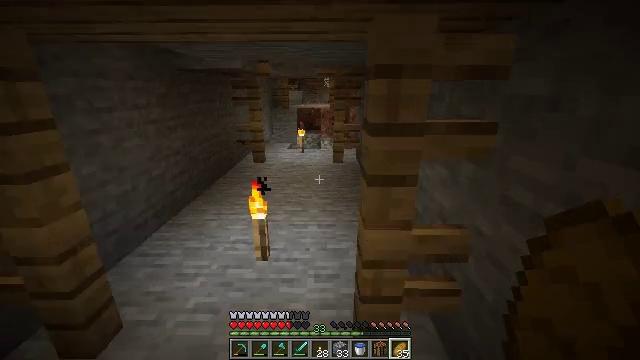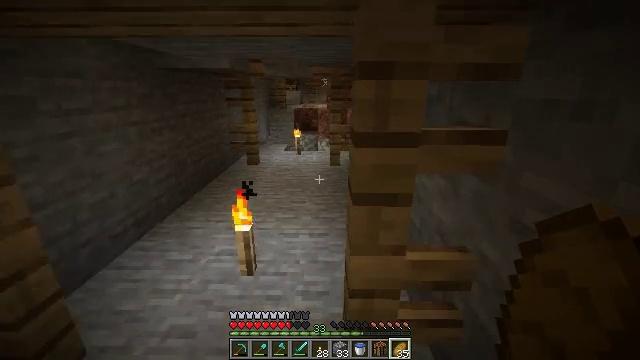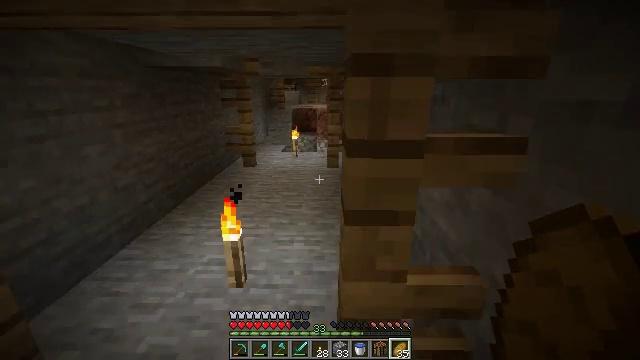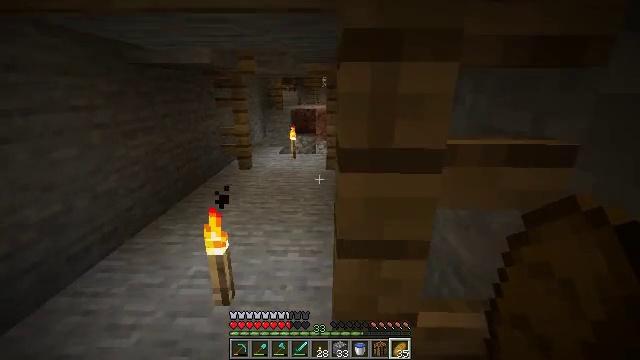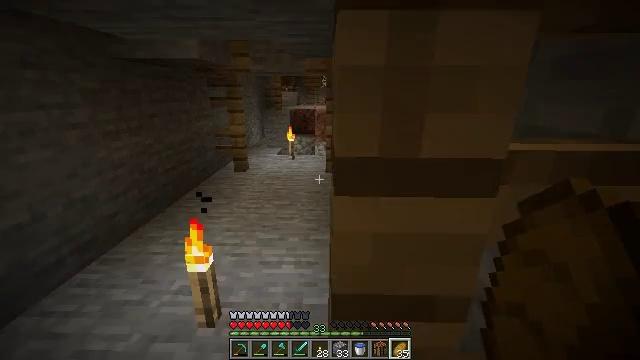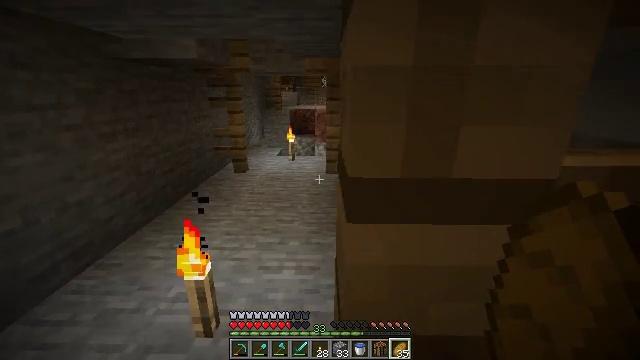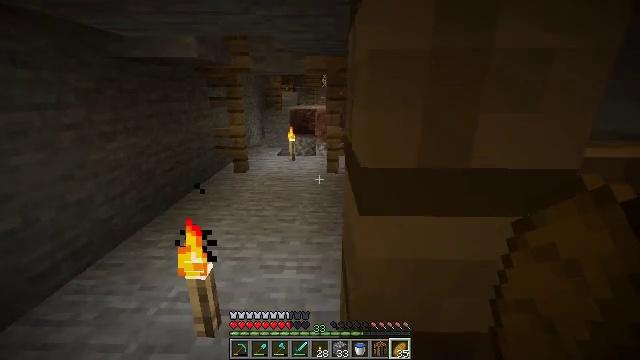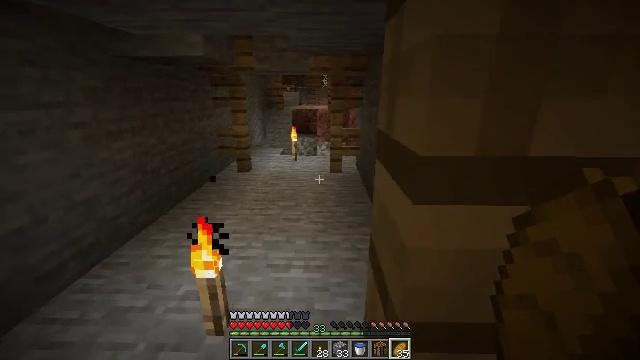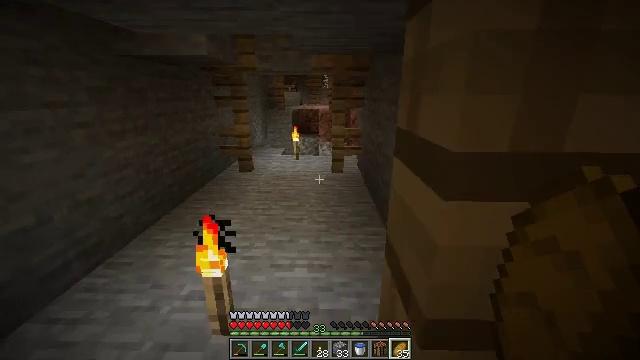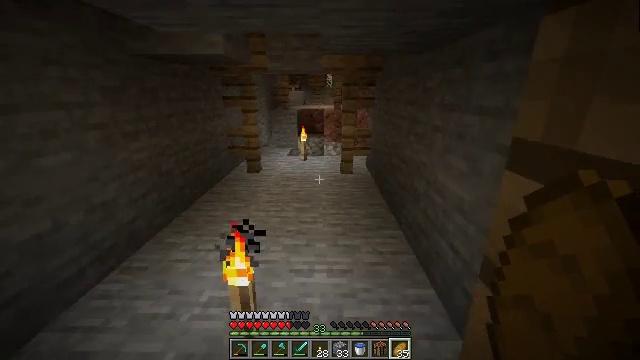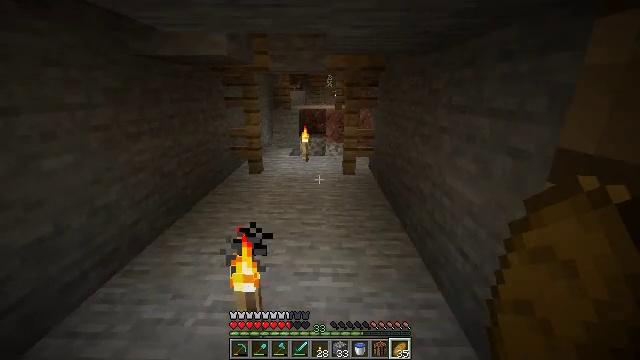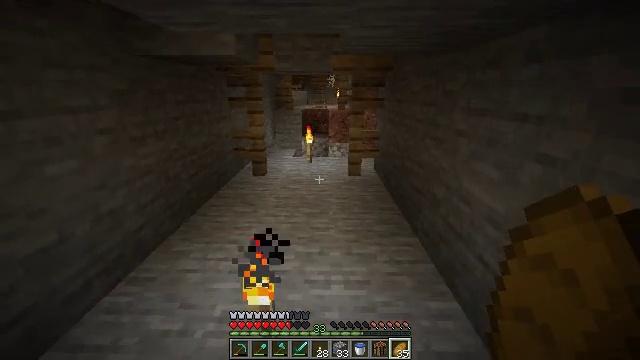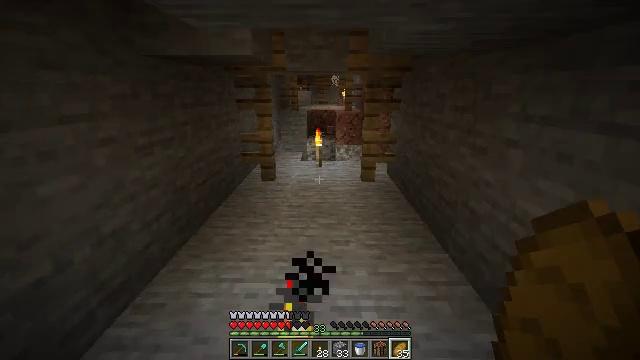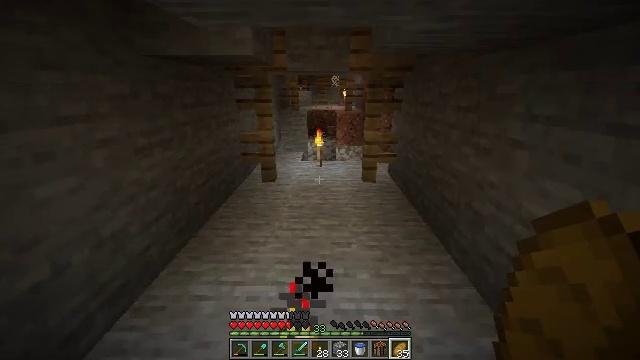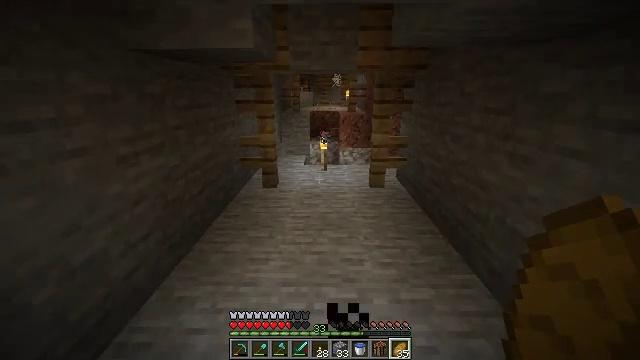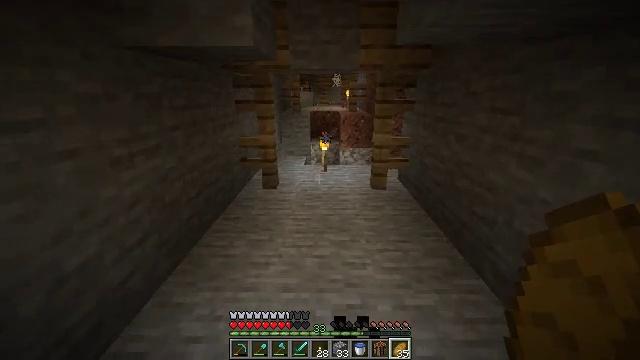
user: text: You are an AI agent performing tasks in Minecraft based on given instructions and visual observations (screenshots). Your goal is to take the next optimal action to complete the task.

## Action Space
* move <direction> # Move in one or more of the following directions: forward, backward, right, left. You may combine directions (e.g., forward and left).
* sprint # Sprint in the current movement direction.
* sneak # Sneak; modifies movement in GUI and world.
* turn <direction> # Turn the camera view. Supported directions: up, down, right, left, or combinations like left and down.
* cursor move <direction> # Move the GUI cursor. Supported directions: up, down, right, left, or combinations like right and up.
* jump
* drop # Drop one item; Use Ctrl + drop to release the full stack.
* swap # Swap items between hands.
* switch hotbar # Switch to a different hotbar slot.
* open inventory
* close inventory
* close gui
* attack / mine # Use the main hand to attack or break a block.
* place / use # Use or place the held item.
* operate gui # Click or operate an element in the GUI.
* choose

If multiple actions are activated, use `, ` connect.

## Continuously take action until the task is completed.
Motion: motion action
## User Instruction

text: Break down the oak fence.
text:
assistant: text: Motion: move forward
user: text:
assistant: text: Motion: move forward
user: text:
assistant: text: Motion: move forward
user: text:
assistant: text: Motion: move forward
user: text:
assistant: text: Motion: move forward
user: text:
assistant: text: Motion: move forward
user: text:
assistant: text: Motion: move forward and move left
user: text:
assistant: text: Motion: move forward and move left
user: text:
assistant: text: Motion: move forward and move left
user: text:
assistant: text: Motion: move forward and move left
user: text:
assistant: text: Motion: move forward and move left
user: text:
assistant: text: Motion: move forward
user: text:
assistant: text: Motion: move forward
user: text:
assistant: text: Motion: move forward
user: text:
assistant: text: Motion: move forward
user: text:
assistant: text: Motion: move forward
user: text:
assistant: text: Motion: move forward
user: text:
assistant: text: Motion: move forward
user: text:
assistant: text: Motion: move forward
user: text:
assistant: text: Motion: move forward
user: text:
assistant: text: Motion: move forward
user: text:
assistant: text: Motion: move forward
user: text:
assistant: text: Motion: move forward
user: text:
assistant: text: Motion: move forward
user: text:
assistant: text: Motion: move forward
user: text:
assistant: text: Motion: move forward
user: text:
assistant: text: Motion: move forward
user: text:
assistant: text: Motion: move forward
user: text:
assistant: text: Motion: move forward
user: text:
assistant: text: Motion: move forward